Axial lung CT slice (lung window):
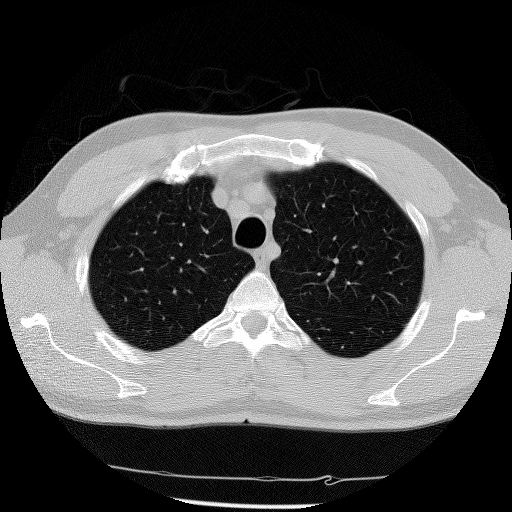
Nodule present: no